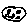
Label: moon